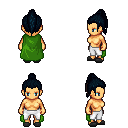
a pixel art fantasy rpg character, female body template, human, tanned skin, green cape, white pants, raven long topknot hairstyle, gray slippers, four views (front, back, left, right), 2x2 character sprite sheet, small pixel art, hard edges, no anti-aliasing